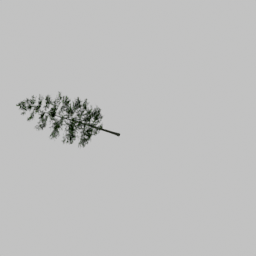
Label: nature